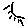
Label: sun